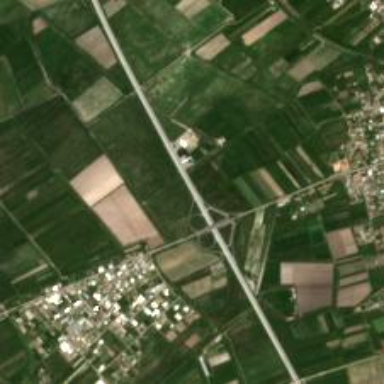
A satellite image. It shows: Motorway junction.